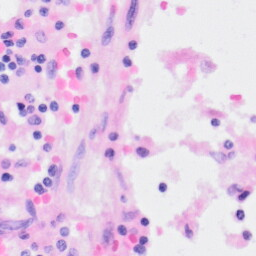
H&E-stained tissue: Kidney